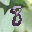
Label: 8